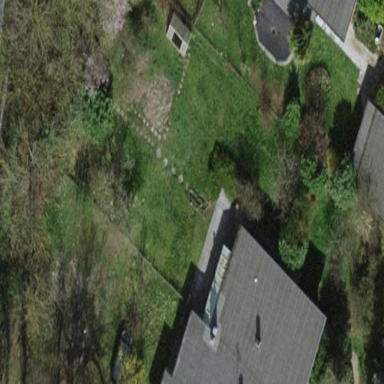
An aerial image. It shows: Garden surrounded by fence.